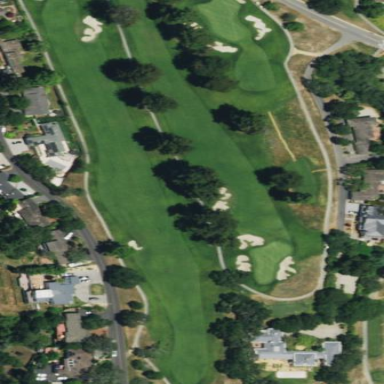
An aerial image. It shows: Rough area on grassy golf course.